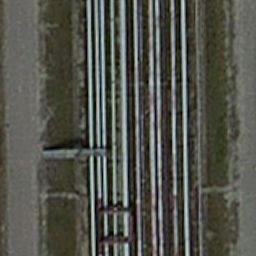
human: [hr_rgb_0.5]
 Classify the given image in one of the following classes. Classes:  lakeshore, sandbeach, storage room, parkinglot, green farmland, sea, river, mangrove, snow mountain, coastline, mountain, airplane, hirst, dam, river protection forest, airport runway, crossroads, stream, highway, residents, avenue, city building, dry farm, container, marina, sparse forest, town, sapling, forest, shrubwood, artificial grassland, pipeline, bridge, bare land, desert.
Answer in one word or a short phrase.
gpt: pipeline